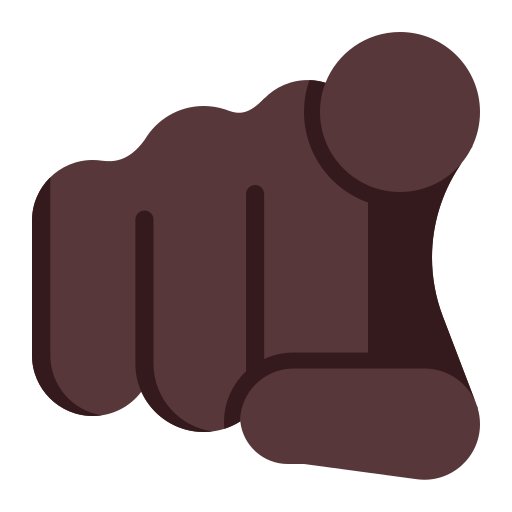
index pointing at the viewer flat dark